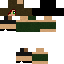
A female human skin with medium skin, wearing brown long hair dressed in a green hoodie and black shorts, featuring a closed mouth.